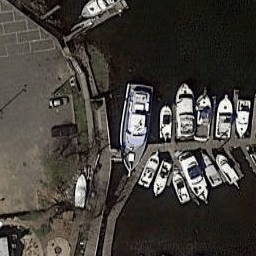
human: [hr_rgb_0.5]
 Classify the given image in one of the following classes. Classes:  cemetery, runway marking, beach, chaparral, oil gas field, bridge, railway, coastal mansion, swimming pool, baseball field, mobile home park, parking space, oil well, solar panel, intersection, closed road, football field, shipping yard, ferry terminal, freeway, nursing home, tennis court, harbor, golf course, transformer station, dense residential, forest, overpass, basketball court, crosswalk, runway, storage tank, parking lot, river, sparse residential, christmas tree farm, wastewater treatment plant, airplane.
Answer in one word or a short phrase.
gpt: harbor